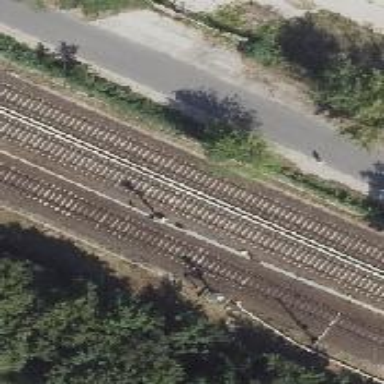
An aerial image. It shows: Railway signal.